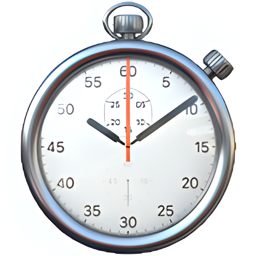
Name: stopwatch
Emoji: ⏱
Group: Travel & Places
Sub-group: time